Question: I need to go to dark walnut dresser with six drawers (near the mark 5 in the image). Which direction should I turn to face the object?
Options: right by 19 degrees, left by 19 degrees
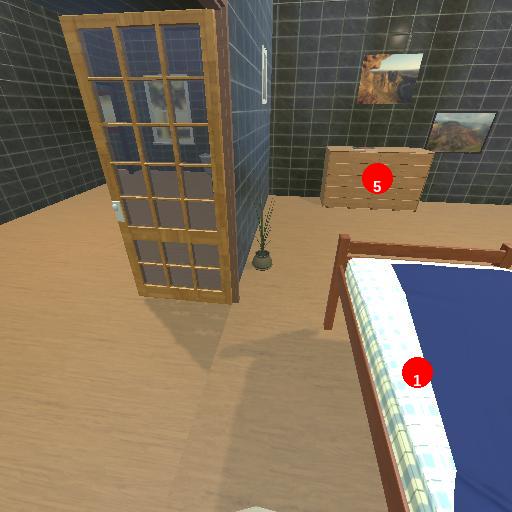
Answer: right by 19 degrees